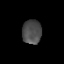
Tissue: prostate
Cell type: T cells
Senescence score: 0.3509
Nuclear area (px): 447
Mean DAPI intensity: 77.389